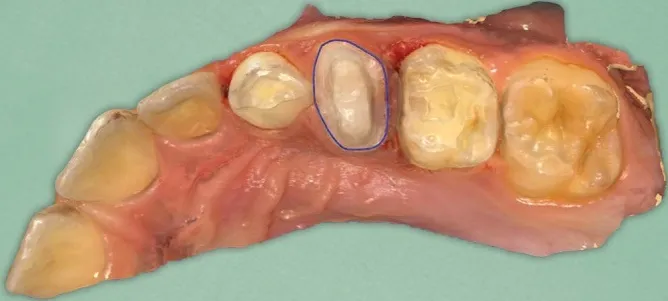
Digital image from the CEREC SW 4.6. Design of the margin of the restoration.
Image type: radiology (ct)